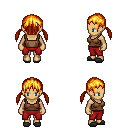
a pixel art fantasy rpg character, female body template, human, tanned skin, brown pirate shirt, red pants, light blonde twin-tailed hairstyle, gray slippers, four views (front, back, left, right), 2x2 character sprite sheet, small pixel art, hard edges, no anti-aliasing